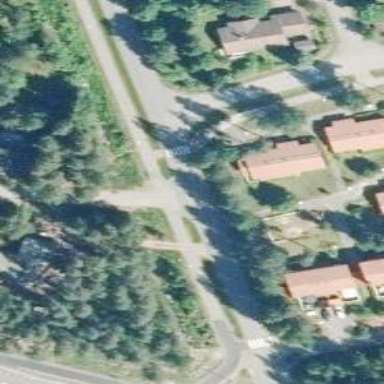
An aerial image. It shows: Road with "give way" sign.